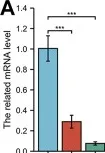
Effects of TBX5 expression on cardiomyocytes. (A) TBX5 expression after TBX5 knockdown in the HL-1 cell line by transfection of small interfering RNAs.
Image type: pathology (immunostaining)